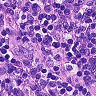
Metastatic tissue present: no